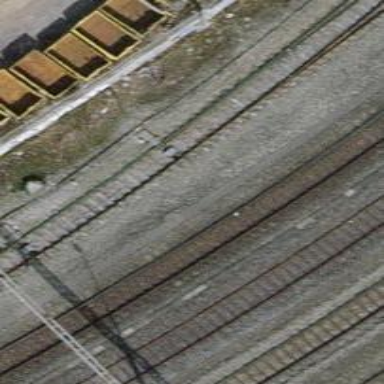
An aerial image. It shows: Rail siding with electrified tracks using contact line.